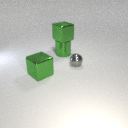
small gray metal sphere in front of large green metal cylinder